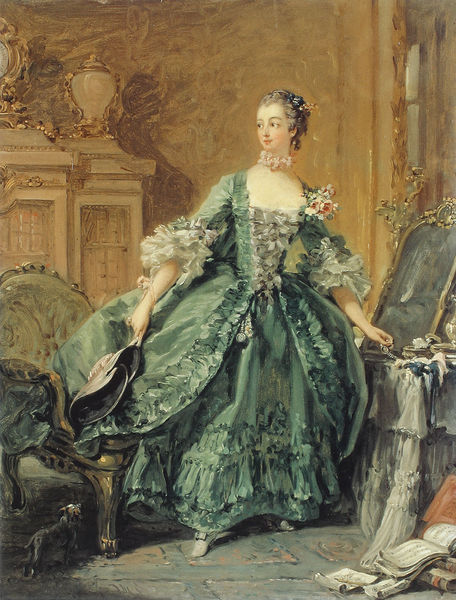
Titel: Porträt der Madame de Pompadour
Künstler: Francois Boucher
Institution: Waddesdon Manor, Slg. Rothschild (Rothschild Family Trust)
Schlagwörter: fuß, gemälde, gelb, grün, mädchen, blume, blumen, frankreich, frau, frisur, hut, kleid, schmuck, stuhl, zimmer, blick, dame, hund, schloss, alt, jung, bildnis, hände, portrait, porträt, spiegel, gold, sessel, adel, schleifen, hübsch, prinzessin, rokoko, schön, seide, vornehm, bücher, schrank, halsband, schuhe, französisch, robe, rüschen, buch, ideal, schönheit, schuh, fräulein, ganzfigur, toilette, halbprofil, korsett, volants, grünes kleid, bordüren, kitschig, hofdame, pompös, boucher, mops, 18. jahrhundert, 18. jh., högisch, ganfigurig, frau#gemälde